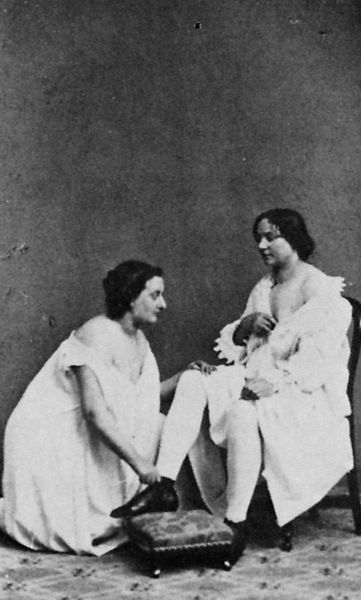
Titel: Albertine und Marguerite
Künstler: Thomassin
Standort: Paris
Institution: Bibliothèque Nationale
Schlagwörter: dunkel, fuß, hand, haut, nackt, weiß, frauen, menschen, sitzen, ausschnitt, brust, damen, frau, frisur, grau, hell, hintergrund, kleid, kleider, nase, profil, schwarz, stuhl, muster, teppich, alt, hemd, jung, wand, arm, dienerin, spitze, hals, portrait, porträt, boden, haare, sitzend, mutter, nachthemd, tochter, dekollete, dekollte, schulter, genre, adelige, bein, füße, magd, hocke, lasziv, lehne, zwei, fußboden, schuhe, moderne, hemden, kahl, hocker, schemel, kissen, polster, wohnung, zwei frauen, atelier, tepich, anprobe, ankleiden, halbakt, rüsche, erotik, knie, schwestern, foto, fotografie, photographie, bad, waschen, strümpfe, schwarze haare, unterhemd, morgentoilette, unterrock, ausziehen, hocken, schwarz weiss, knien, mäntel, probieren, fußbank, schuh, photo, hilfe, knieen, locker, binden, teppicht, teppisch, fotographie, dekolte, anziehen, neuzeit, intim, ankleidung, fusswaschung, fussschemel, schnürsenkel, portraitfotografie, herrin, photographe, lesbisch, füé, fto, stuhlk, trpich, taburett, schwaz´rz, brst, ergebene, zusammen gebunden, weiß#sitzen, ein schwarz-weiß foto von zwei personen in weißem gewand. die linke person scheint eine knieende frau zu sein, die der rechten person, womöglich ein mann, einen schuh auf einem schämel anzieht, die obere hälfte des bildes ist leer gelassen. dadurch und durch die weißen gewänder entsteht ein sehr stiriler eindruck, mir dringt sich die frage auf, was für eine szene porträtiert ist. der mann wirkt überlegen, das löst unwohlsein aus